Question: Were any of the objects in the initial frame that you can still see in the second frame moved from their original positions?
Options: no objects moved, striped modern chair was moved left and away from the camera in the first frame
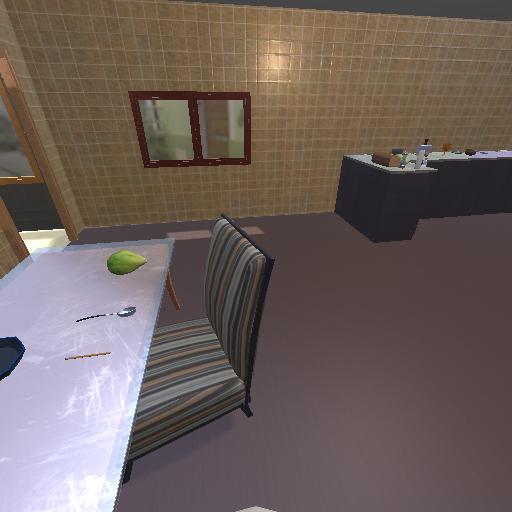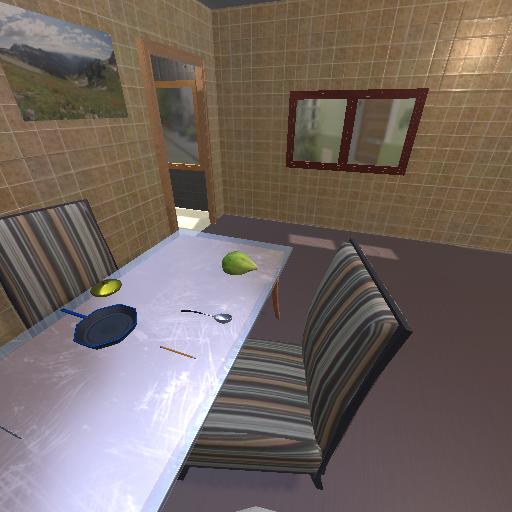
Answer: no objects moved